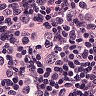
Metastatic tissue present: yes